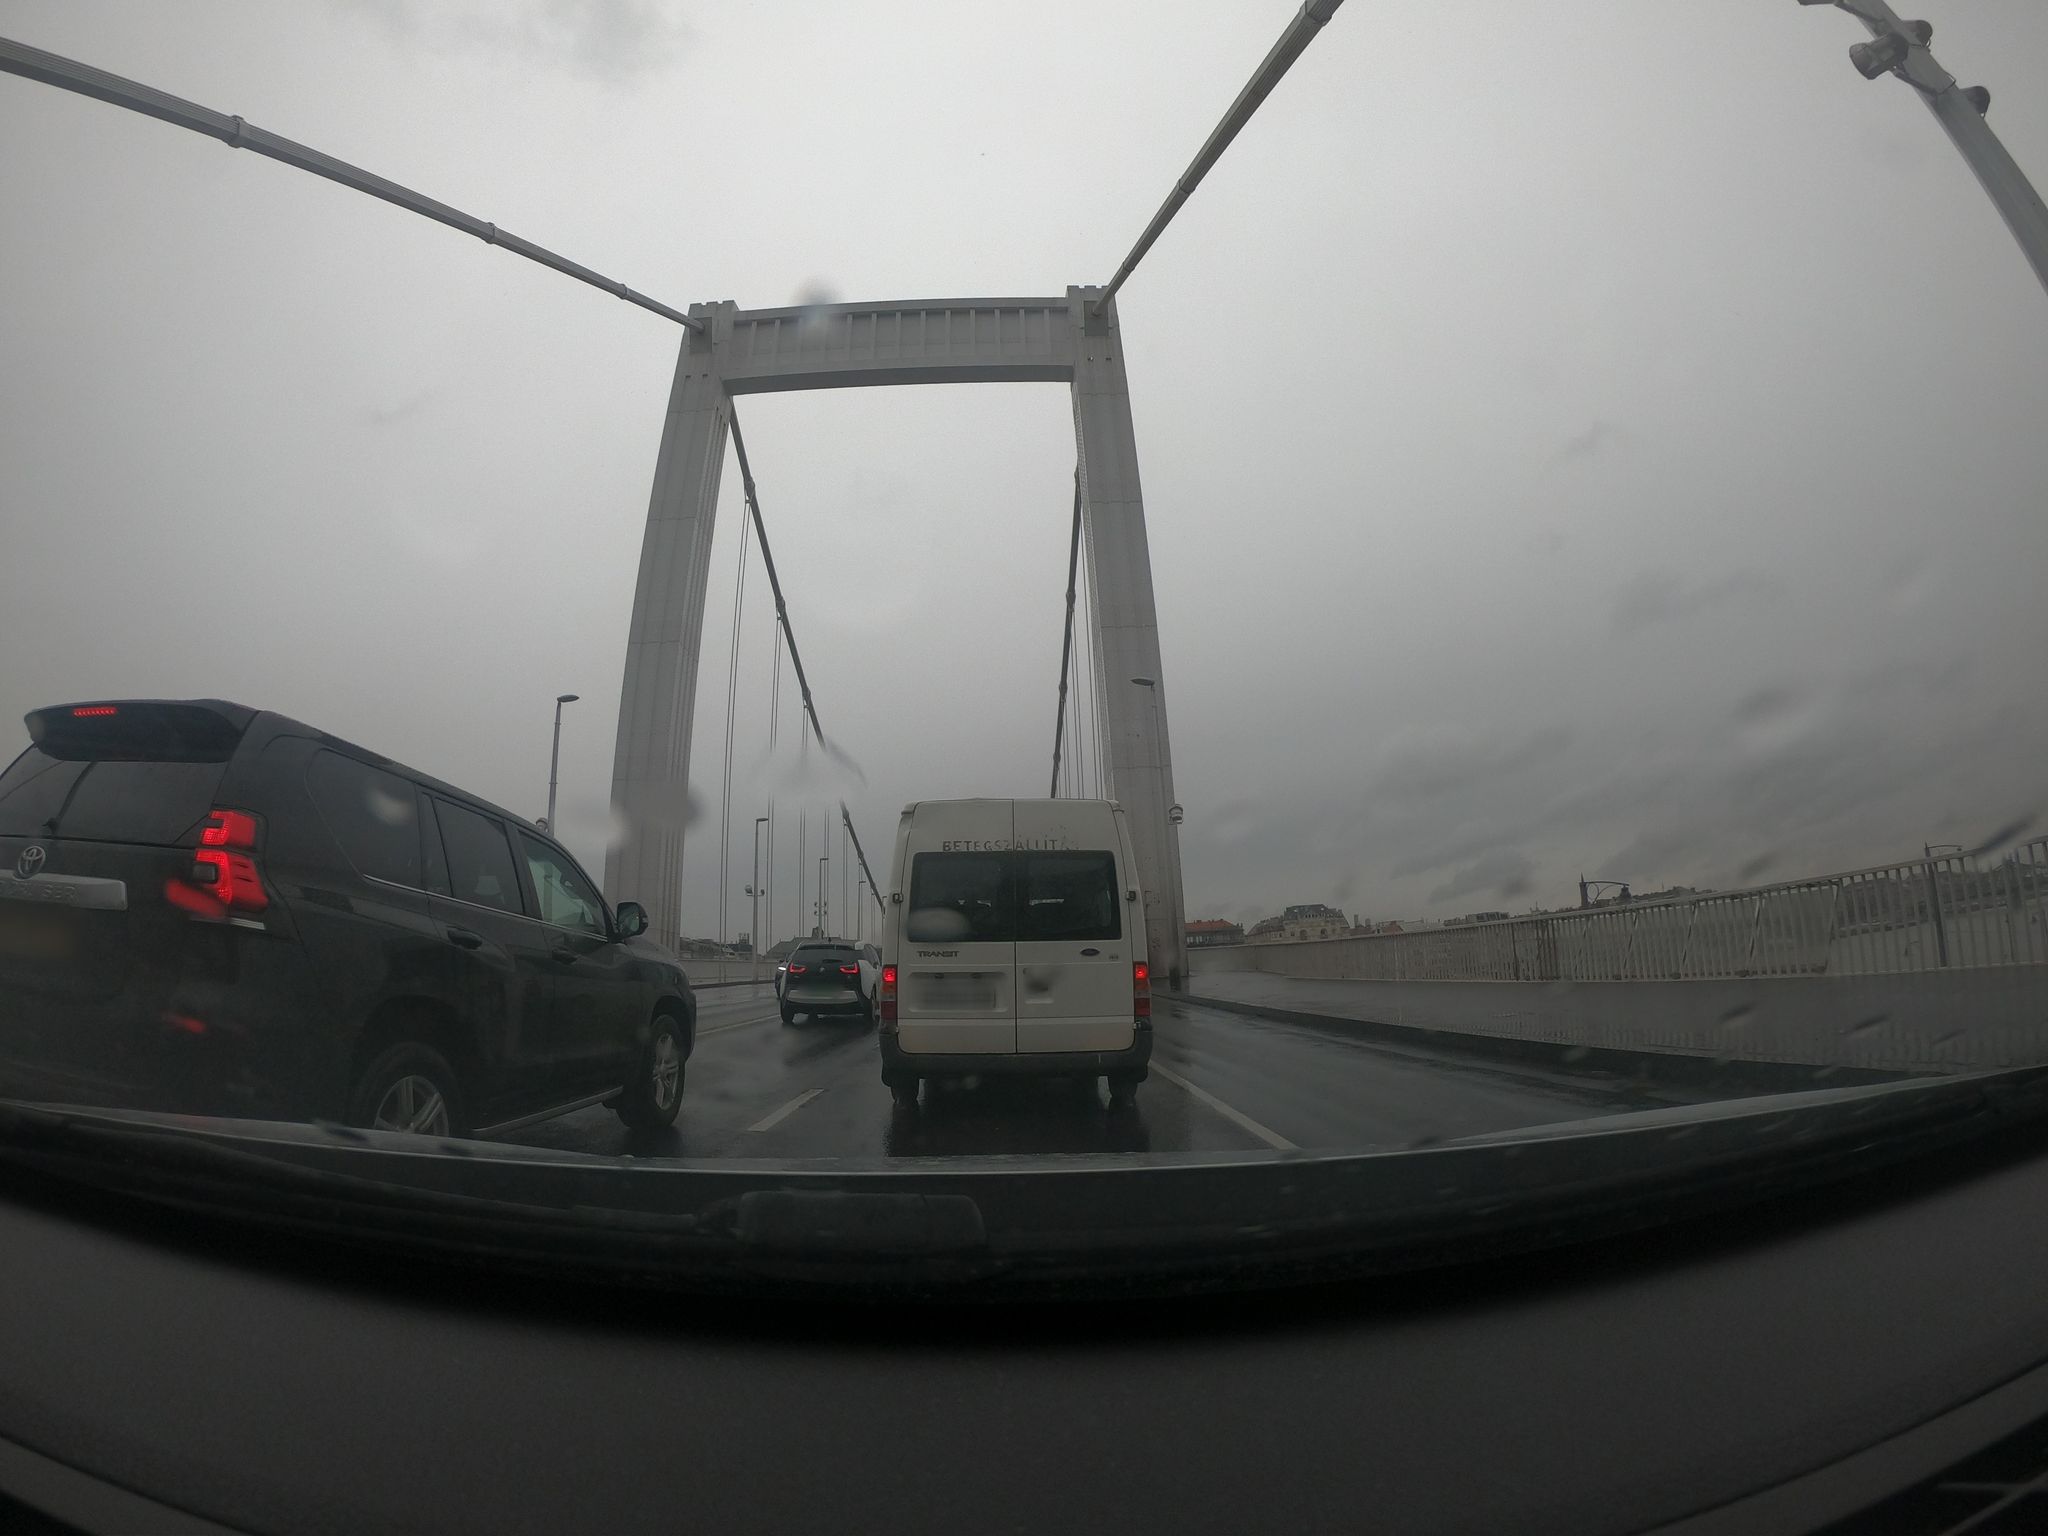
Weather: rainy
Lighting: dusk/dawn
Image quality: good
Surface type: driving surface
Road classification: secondary, primary_link
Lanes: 1
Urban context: urban centre
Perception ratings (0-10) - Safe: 0.97, Lively: 1.35, Beautiful: 1.23, Boring: 1.61, Depressing: 4.49, Wealthy: 1.89